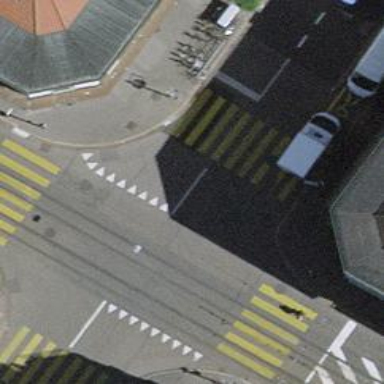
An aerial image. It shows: Crossing with marked traffic signals.